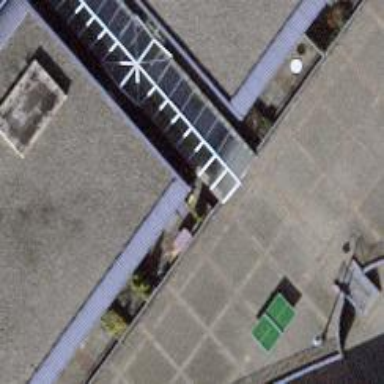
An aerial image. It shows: Government office.